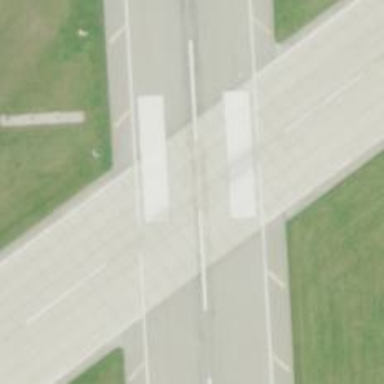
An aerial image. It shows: Asphalt runway at the airport.